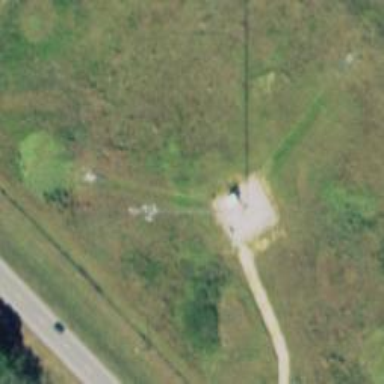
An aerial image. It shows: Mast tower used for communication.